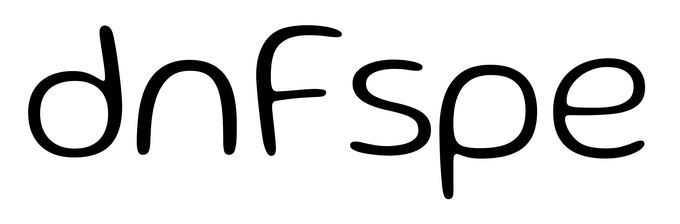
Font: Gluten_ExtraLight